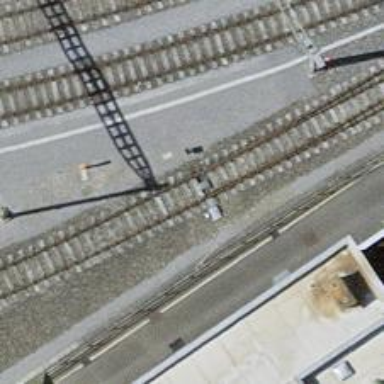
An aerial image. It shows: Railway switch.